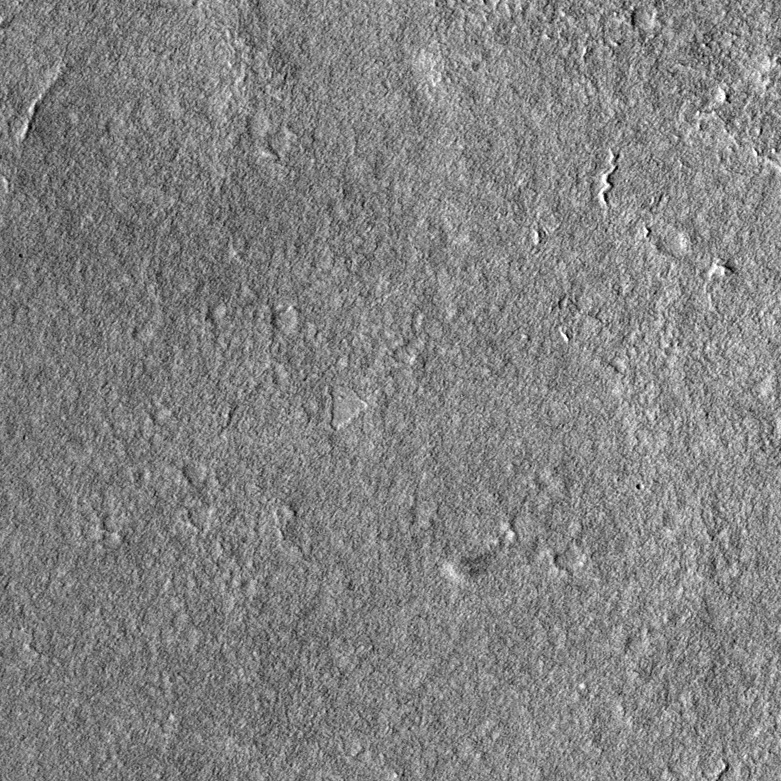
Label: dustdevil